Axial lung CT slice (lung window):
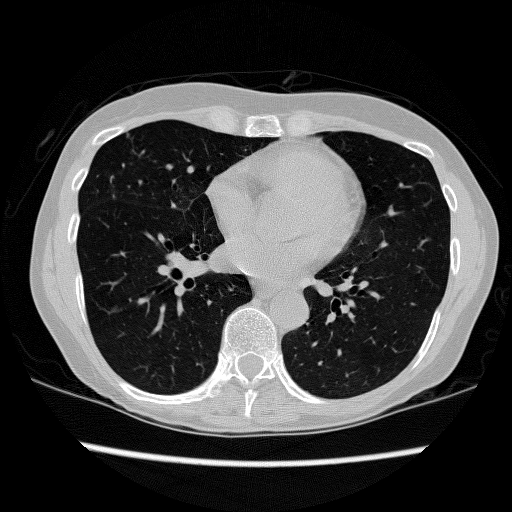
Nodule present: no